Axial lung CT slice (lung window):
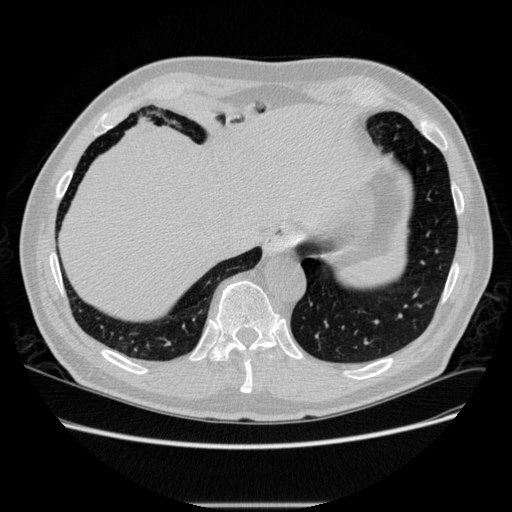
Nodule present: no